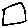
Label: square